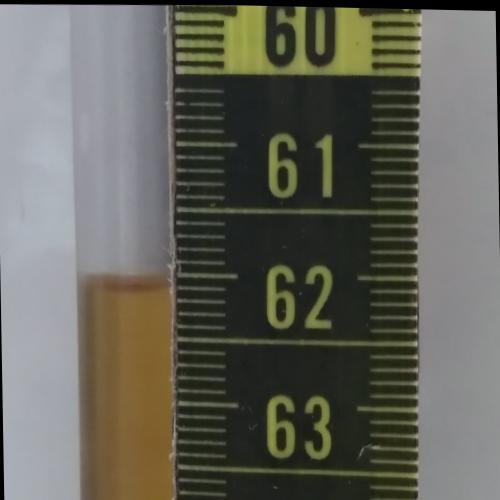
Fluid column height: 62.1 cm